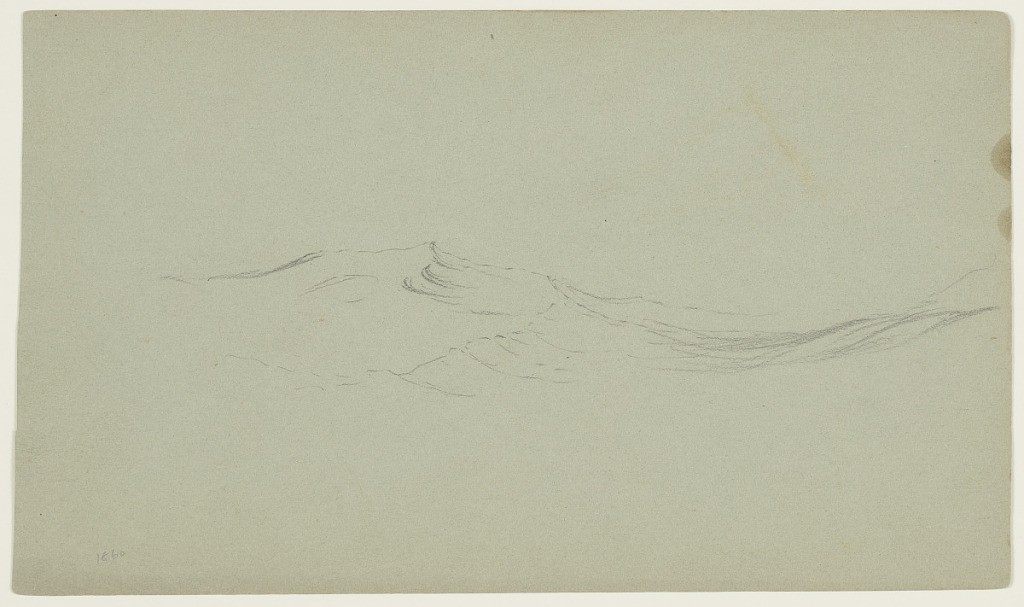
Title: Waves
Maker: Frederic Edwin Church, American, 1826–1900
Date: possibly 1860
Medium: Graphite on gray-green wove paper
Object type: Drawing
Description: Seascape sketch showing a view of undulating waves on the ocean's surface, possibly near Mt. Desert Island in Maine. Resembling a dune in a desert landscape, a rolling wave at left forms a pointed apex. Elsewhere, water flows in ribbons over ocean's surface.